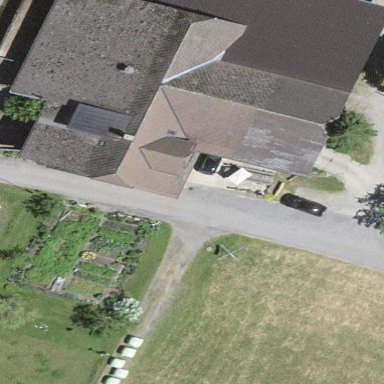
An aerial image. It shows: Farm building.